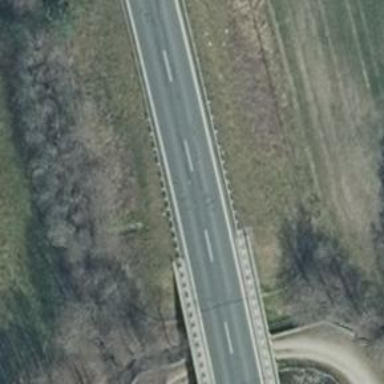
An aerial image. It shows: Primary highway bridge for motor vehicles.